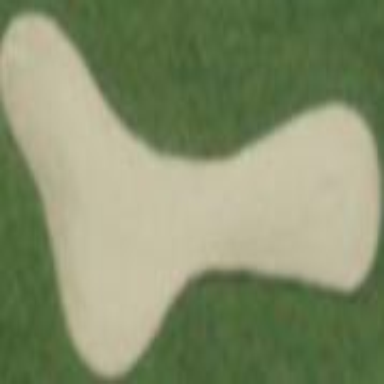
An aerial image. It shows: Golf bunker filled with sandy terrain.